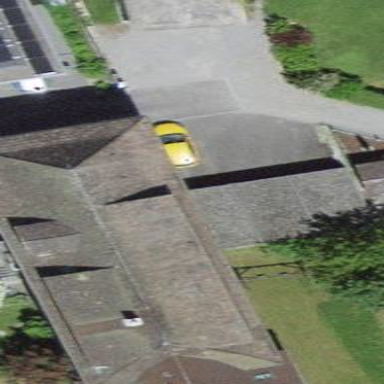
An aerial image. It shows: Garage.